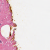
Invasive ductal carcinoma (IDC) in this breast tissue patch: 0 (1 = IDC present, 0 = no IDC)